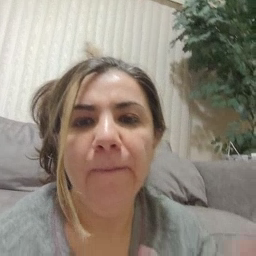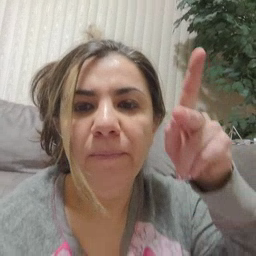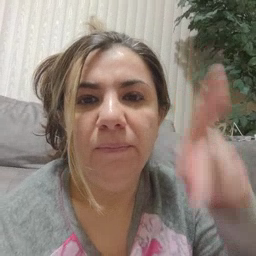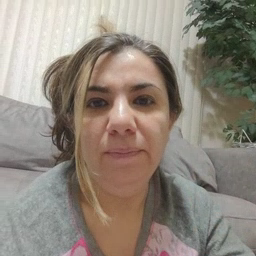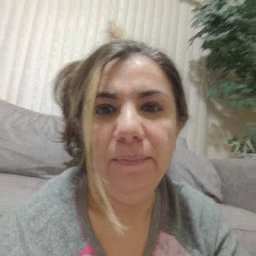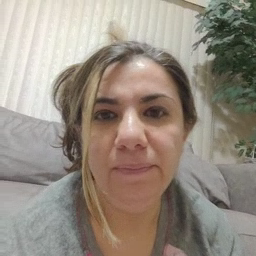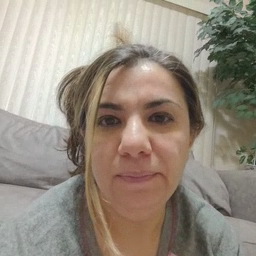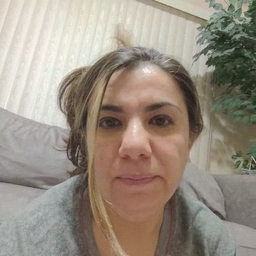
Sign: person